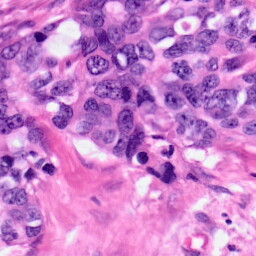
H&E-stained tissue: Pancreatic